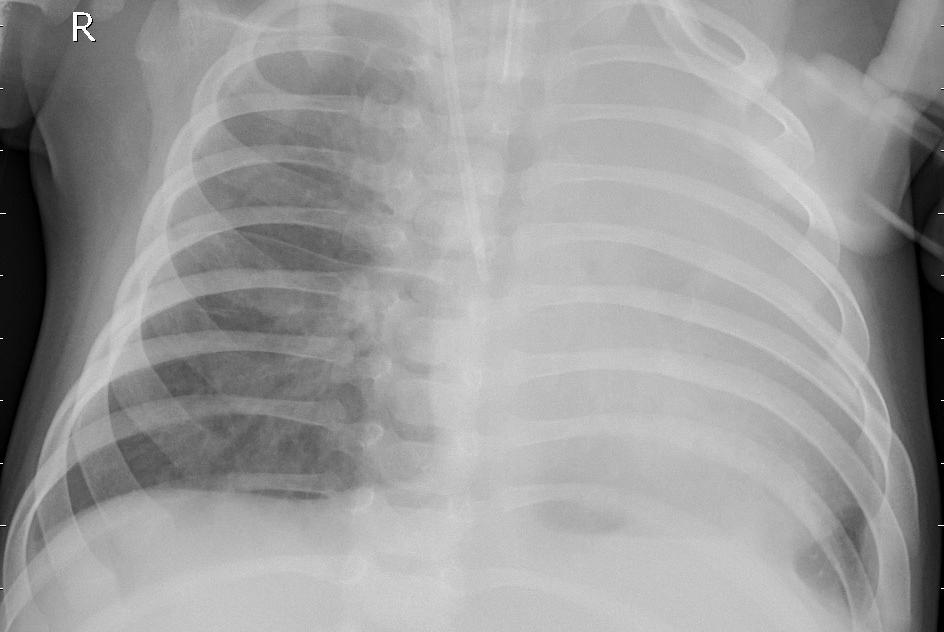
Diagnosis: PNEUMONIA